Interaction volume radius: 5 \u00c5
Interaction volume height: 30 \u00c5
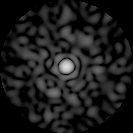
Disorder parameter: 0.8081